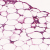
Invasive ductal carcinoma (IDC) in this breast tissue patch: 0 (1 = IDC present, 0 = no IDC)